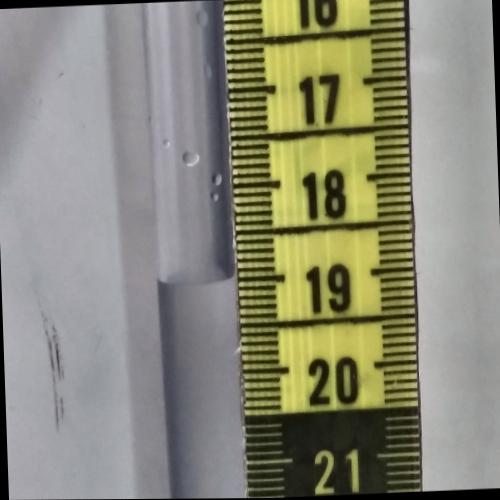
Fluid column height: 19.0 cm